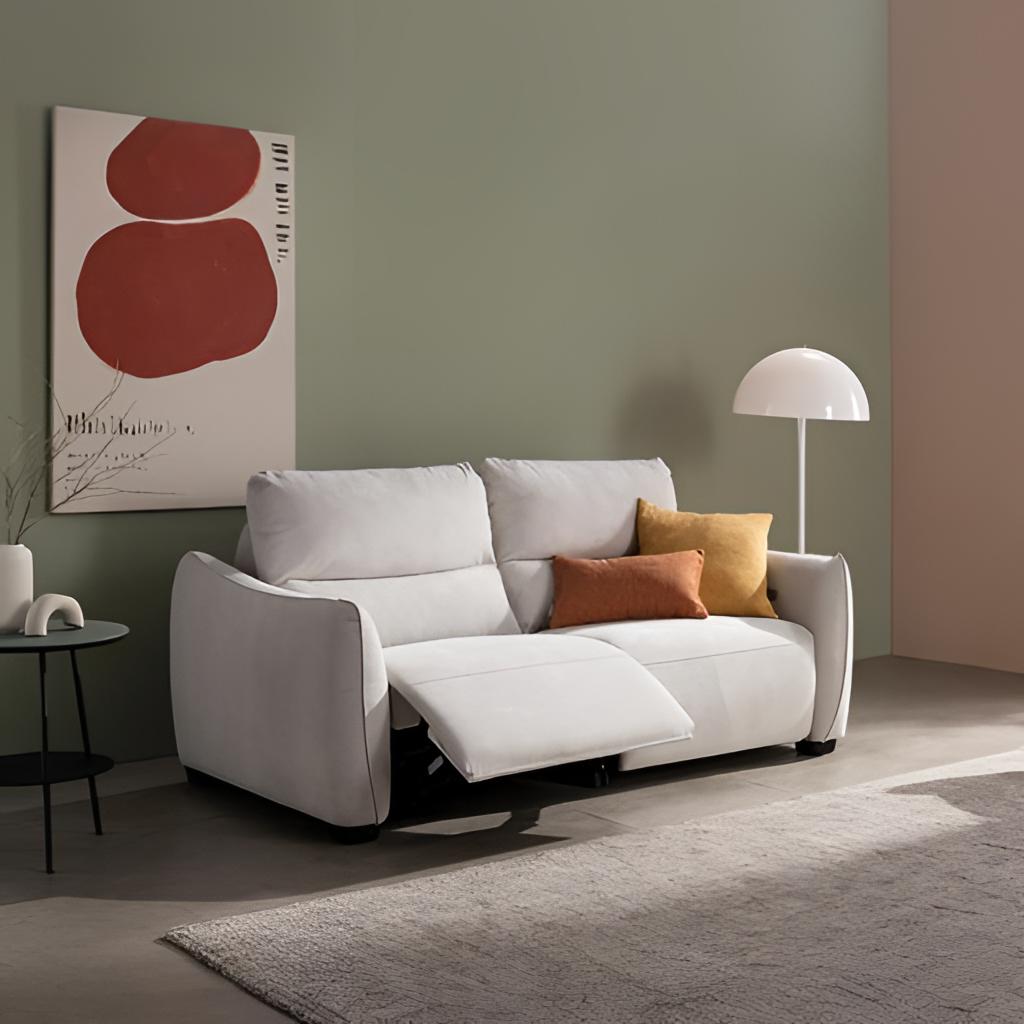
white fabric sofa, living room, paint wallpaper, with solid pattern, tile flooring, with solid pattern, modern